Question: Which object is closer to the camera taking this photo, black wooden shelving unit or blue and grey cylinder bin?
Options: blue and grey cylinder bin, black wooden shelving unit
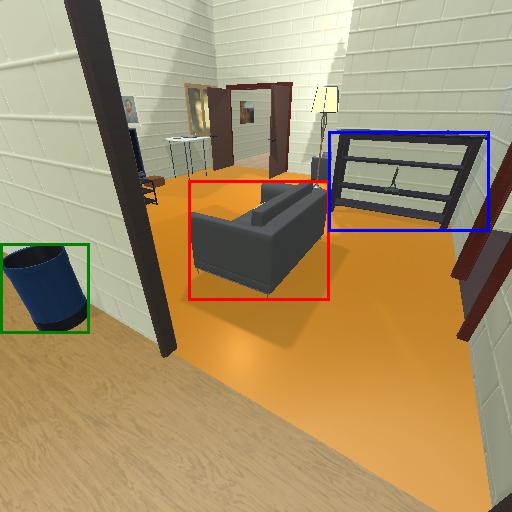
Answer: blue and grey cylinder bin